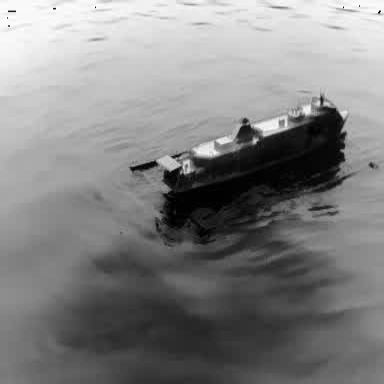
There is a container_ship in the infrared image.